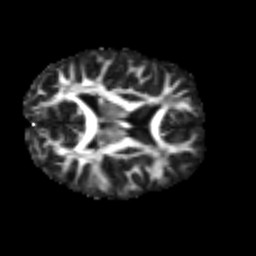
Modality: FA
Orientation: axial
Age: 21
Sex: female
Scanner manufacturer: siemens
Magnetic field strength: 3 T
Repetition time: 2.3 s
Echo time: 0.085 s